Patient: sex M, age 42
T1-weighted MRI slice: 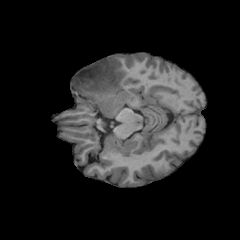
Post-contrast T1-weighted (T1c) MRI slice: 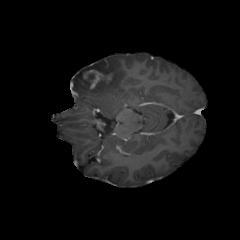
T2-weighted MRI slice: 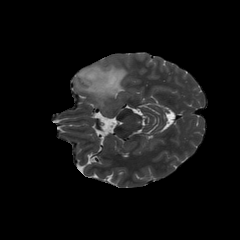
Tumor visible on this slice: yes
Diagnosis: Astrocytoma, IDH-mutant
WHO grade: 4